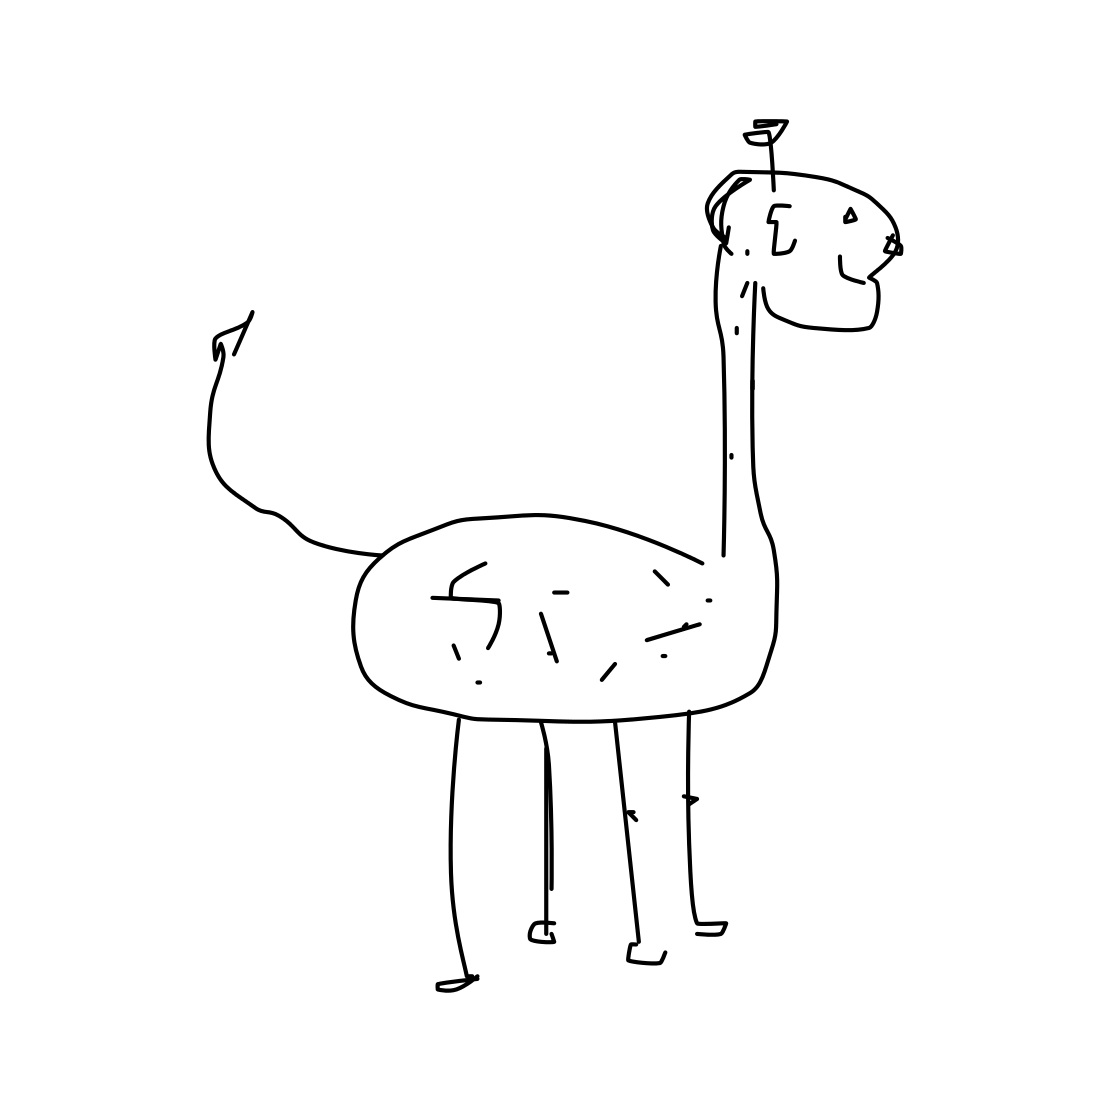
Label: giraffe